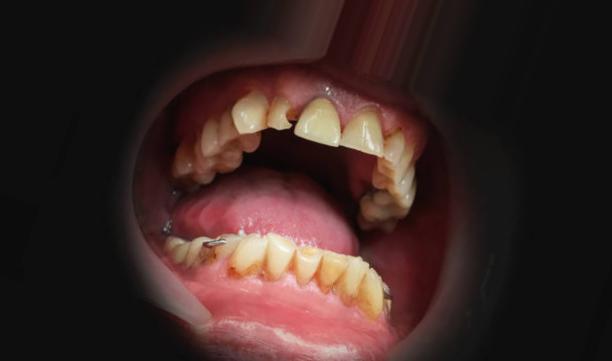
Condition: Caries